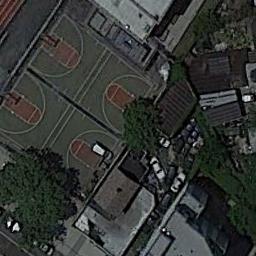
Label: basketball_court